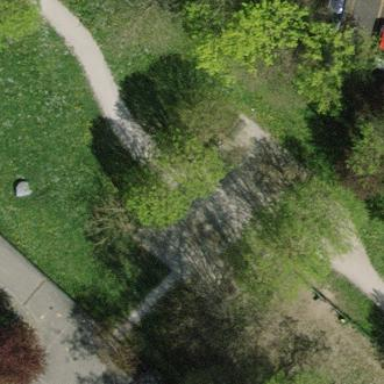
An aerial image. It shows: Compacted pedestrian road.